Field crop: tomato
Growth stage: 1
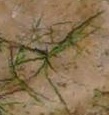
Species: cyperus